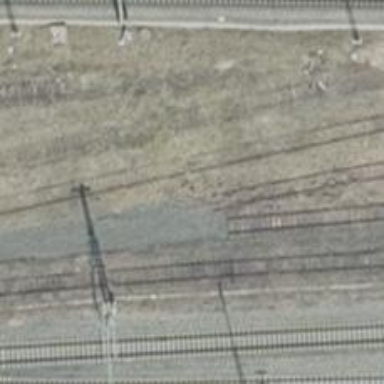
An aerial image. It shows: Abandoned railway yard.